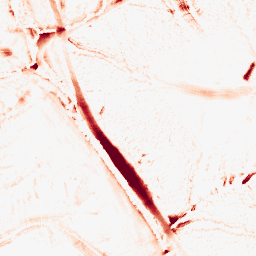
Category: morphological
Decomposition family: tophat
Decomposition parameters: size: 10
mode: white
Upsampling method: regularized
Upsampling parameters: scale: 4
lambda_reg: 0.01
Upsampling scale: 4